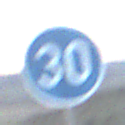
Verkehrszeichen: VorgeschriebeneMindestgeschwindigkeit
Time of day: SunriseSunset
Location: Outdoor (Nature)
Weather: PartlyCloudy
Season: NotSpecified
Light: Natural